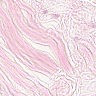
Metastatic tissue present: no